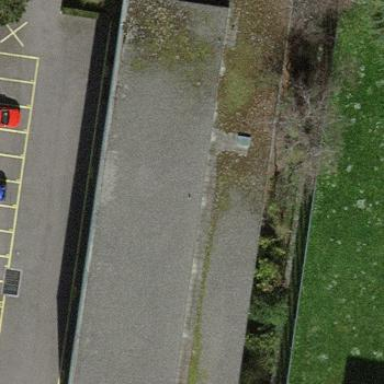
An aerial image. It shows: School building.